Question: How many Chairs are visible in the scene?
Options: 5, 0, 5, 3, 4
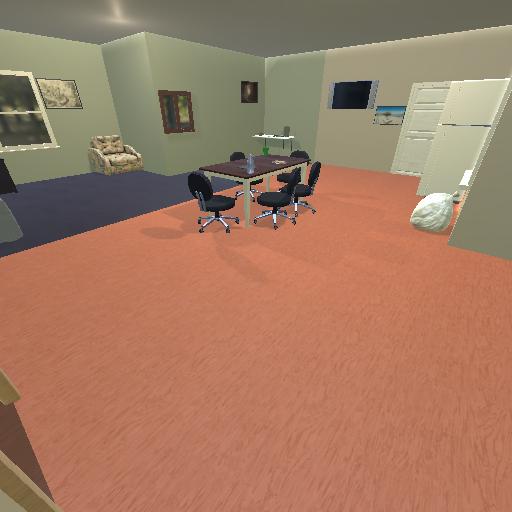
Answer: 5